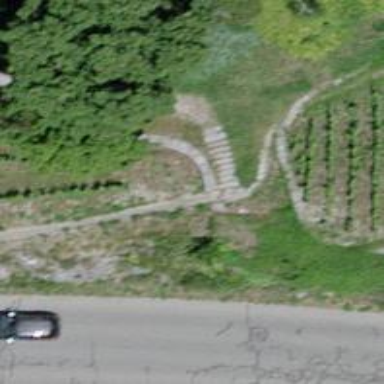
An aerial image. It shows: Road with steps.